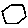
Label: hexagon